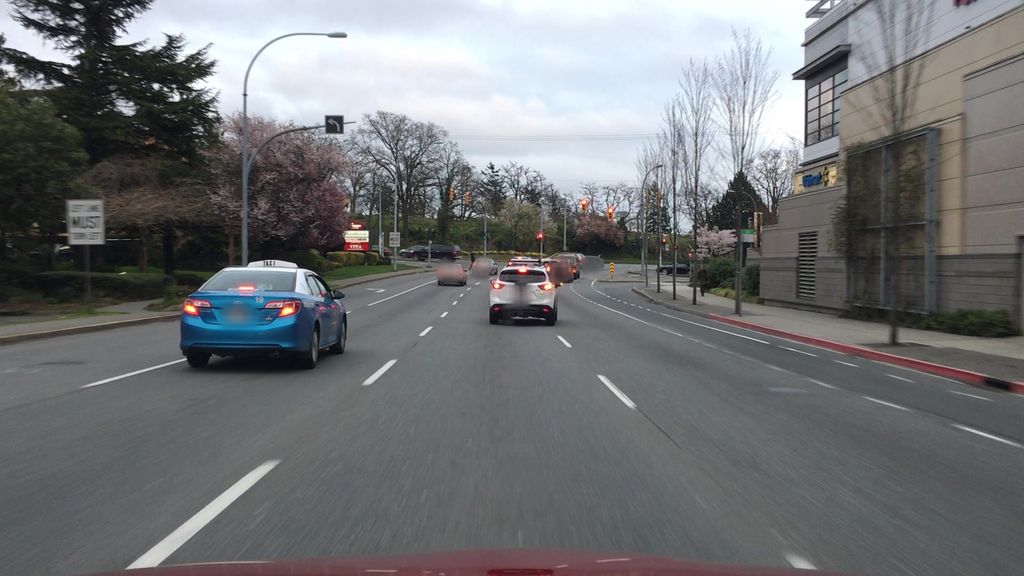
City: victoria